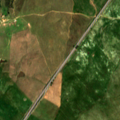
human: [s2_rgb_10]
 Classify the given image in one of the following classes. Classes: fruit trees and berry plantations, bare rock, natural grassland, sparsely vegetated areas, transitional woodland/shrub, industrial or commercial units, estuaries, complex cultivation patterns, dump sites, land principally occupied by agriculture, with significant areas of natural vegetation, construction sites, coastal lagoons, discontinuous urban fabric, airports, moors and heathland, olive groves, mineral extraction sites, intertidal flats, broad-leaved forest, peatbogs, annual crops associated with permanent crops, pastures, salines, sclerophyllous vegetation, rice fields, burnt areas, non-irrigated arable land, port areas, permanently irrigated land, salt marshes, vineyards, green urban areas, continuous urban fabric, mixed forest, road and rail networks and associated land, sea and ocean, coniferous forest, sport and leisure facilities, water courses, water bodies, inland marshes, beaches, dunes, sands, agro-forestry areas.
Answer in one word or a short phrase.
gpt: non-irrigated arable land